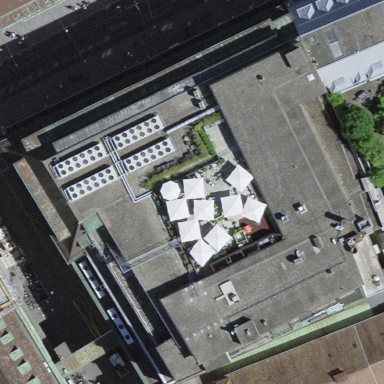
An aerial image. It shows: Retail building housing department store.